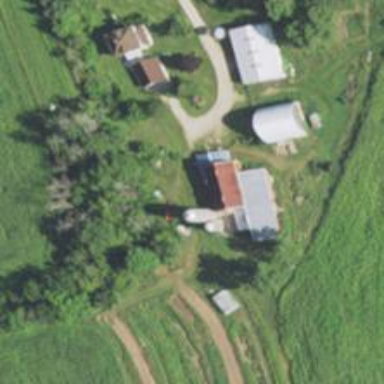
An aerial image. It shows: Silo.